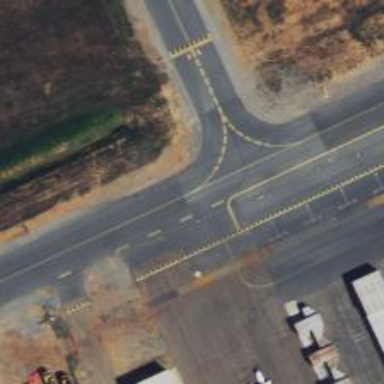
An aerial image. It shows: Image of taxiway at airport.